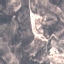
Label: HerbaceousVegetation